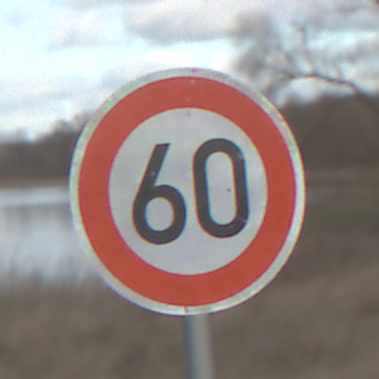
Verkehrszeichen: Geschwindigkeit60
Umgebung: Outdoor, RoadRail
Tageszeit: SunriseSunset
Wetter: PartlyCloudy
Licht: Natural
Jahreszeit: NotSpecified
Kontrast: LowContrast